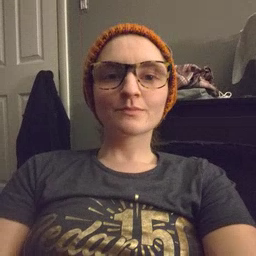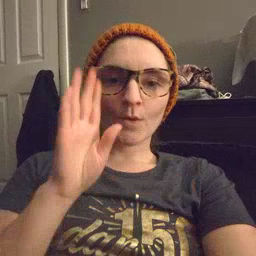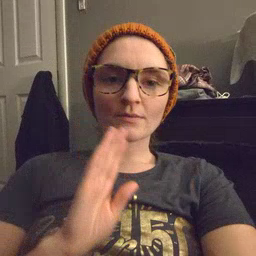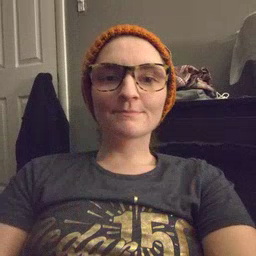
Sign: brown